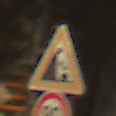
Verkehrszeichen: SteinschlagLinks
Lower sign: Geschwindigkeit90
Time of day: SunriseSunset
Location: Outdoor (Suburban)
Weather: Clear
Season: NotSpecified
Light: Natural